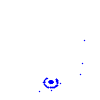
Particle: electron